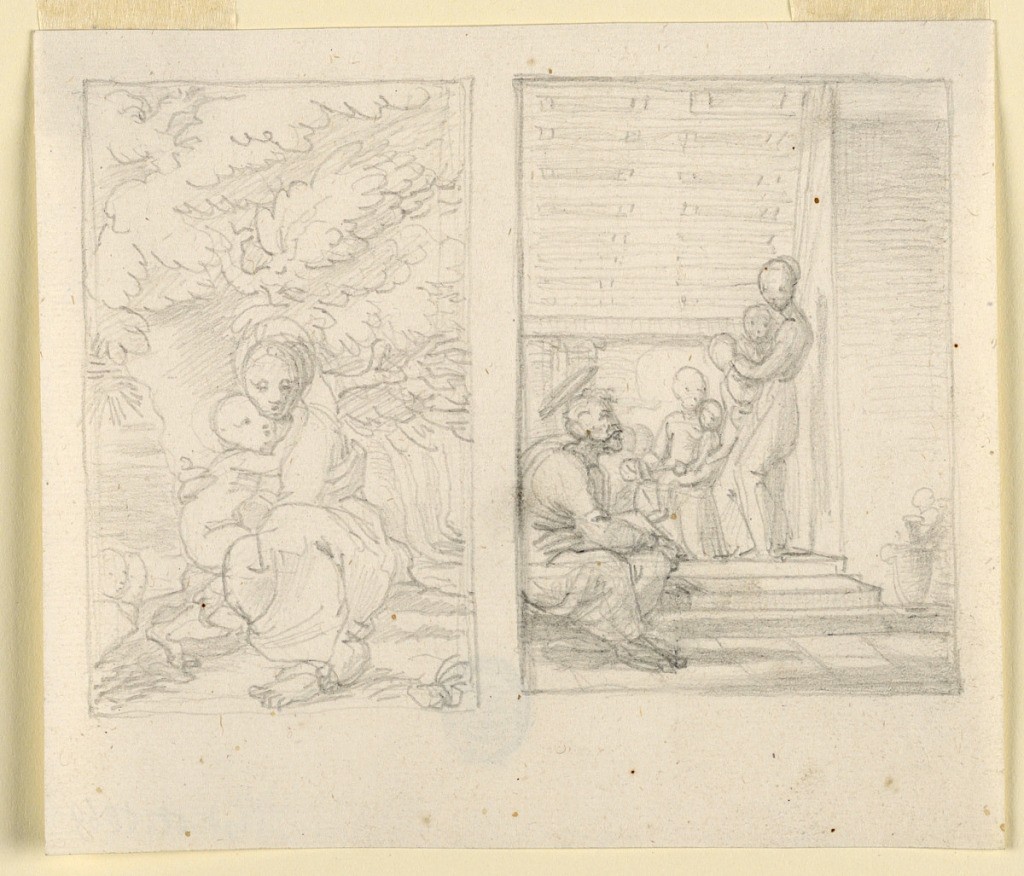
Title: The Virgin and the Child
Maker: Fortunato Duranti, Italian, 1787 - 1863
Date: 1820-1850
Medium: Graphite, partly impressed on paper
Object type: Drawing
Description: Two representations. At left: the Virgin sitting below a tree, holding the child who is embracing her. At right: view at teh room, in which Mary sits with the child in her lap. A woman is addressing them. Another woman stands with her infant near the entrance, looking at Joseph who sits upon the steps. At right a pitcher."